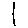
Label: line